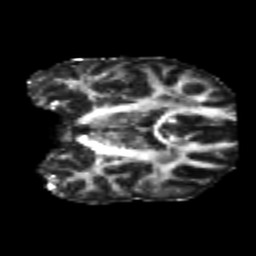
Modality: FA
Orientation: coronal
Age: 20
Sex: male
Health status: healthy
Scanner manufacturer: philips
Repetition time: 7.477 s
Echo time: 0.08753 s